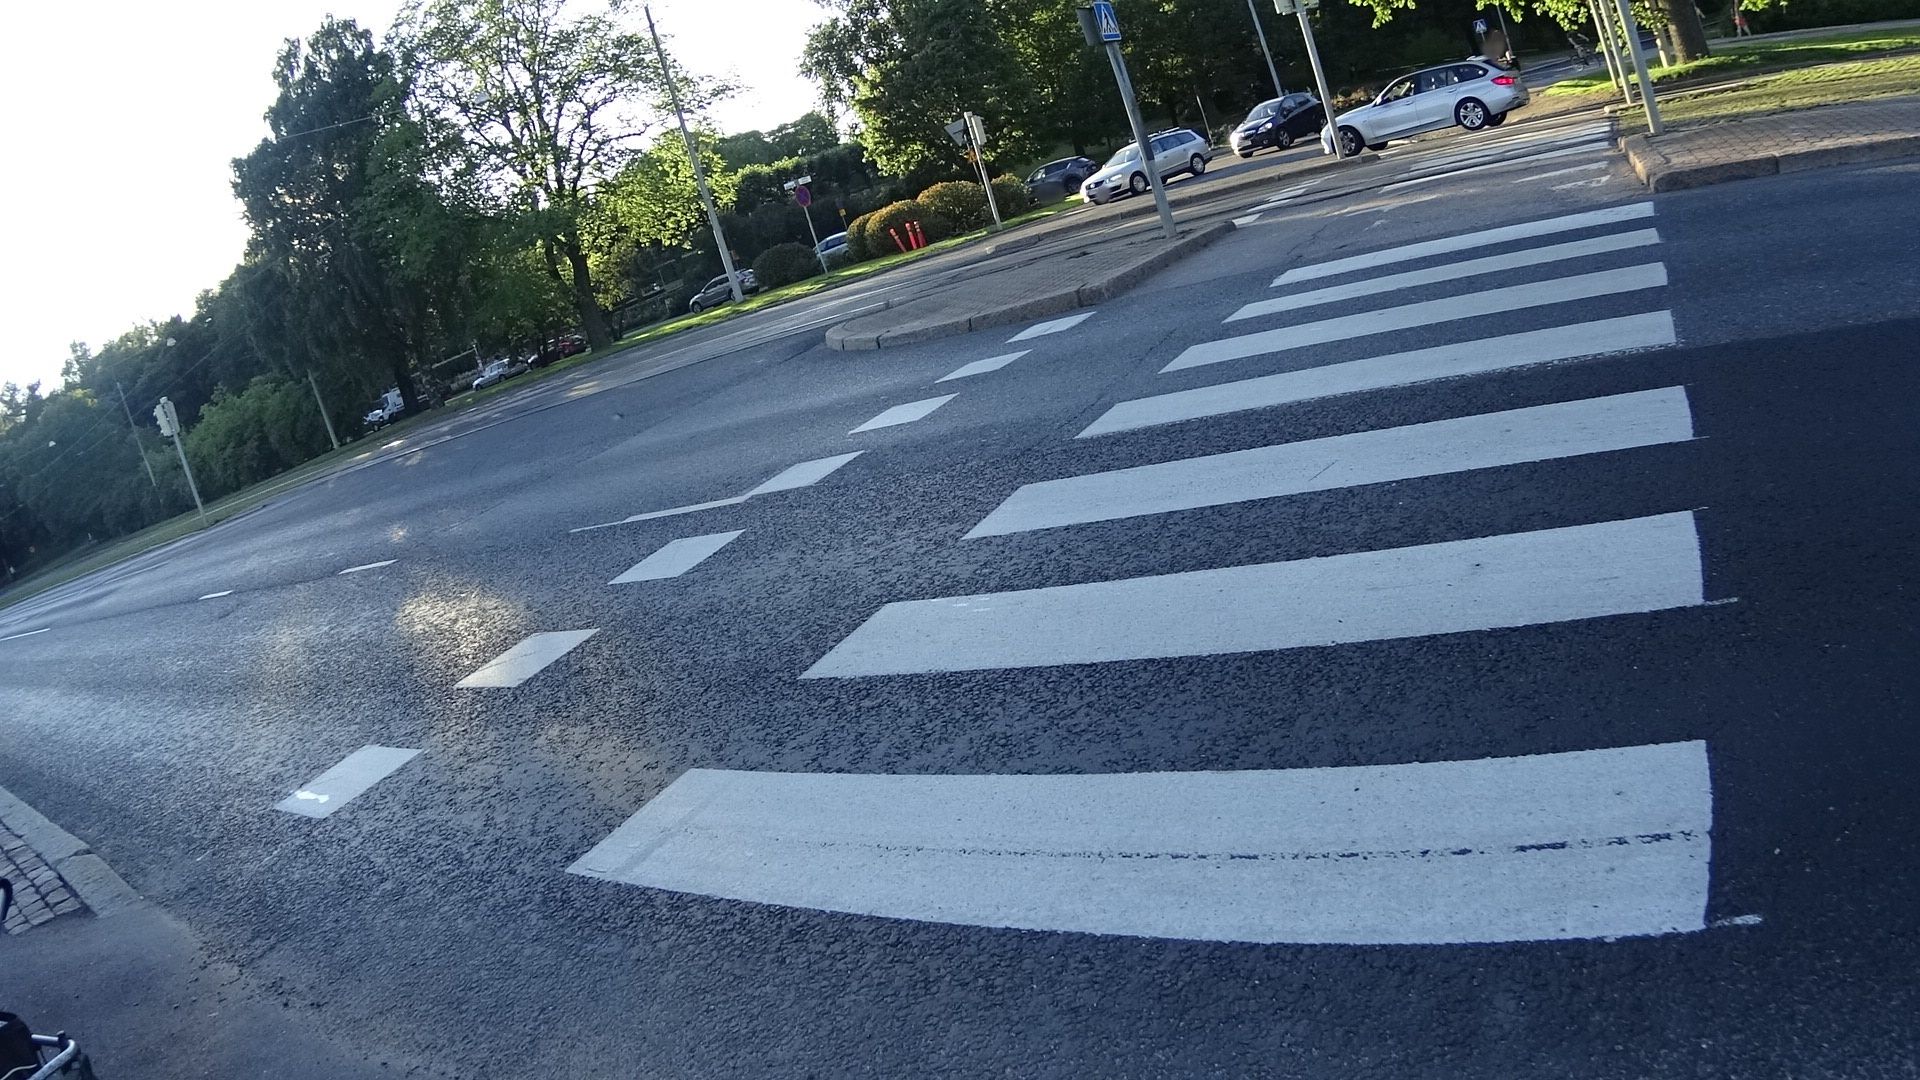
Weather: clear
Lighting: day
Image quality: good
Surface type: cycling surface
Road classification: cycleway
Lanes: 2
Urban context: urban centre
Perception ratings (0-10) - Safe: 4.01, Lively: 6.89, Beautiful: 6.67, Boring: 5.46, Depressing: 1.13, Wealthy: 5.59